Interaction volume radius: 5 \u00c5
Interaction volume height: 10 \u00c5
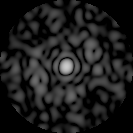
Disorder parameter: 0.8567